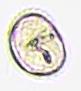
Label: Dinoflagellate-Unknown